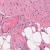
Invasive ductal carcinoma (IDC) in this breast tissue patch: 0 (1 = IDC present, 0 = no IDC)